Aerial crown-view tile of a tropical tree (Barro Colorado Island, Panama), acquired 20250616:
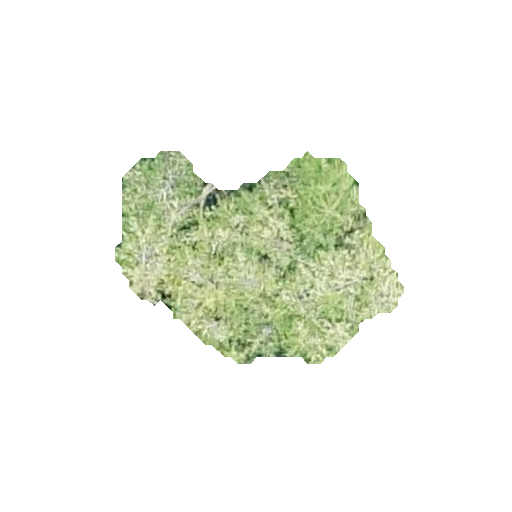
Species: Quararibea stenophylla
GBIF accepted scientific name: Quararibea stenophylla
Crown area: 62.51 m²